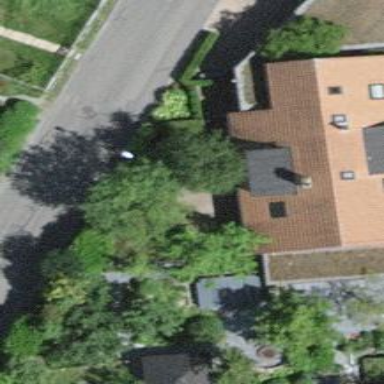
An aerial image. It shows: Residential building.